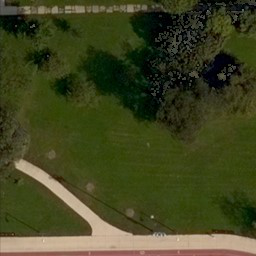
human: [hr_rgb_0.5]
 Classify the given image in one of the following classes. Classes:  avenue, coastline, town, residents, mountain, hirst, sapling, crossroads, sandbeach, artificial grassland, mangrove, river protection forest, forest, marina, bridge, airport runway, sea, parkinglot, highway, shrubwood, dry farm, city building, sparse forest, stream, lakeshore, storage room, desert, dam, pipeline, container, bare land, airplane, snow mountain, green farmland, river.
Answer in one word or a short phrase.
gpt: artificial grassland